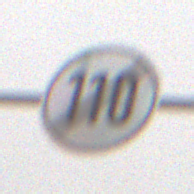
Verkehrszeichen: EndeGeschwindigkeit110
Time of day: Midday
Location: Outdoor (Nature)
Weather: Overcast
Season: Winter
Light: Natural